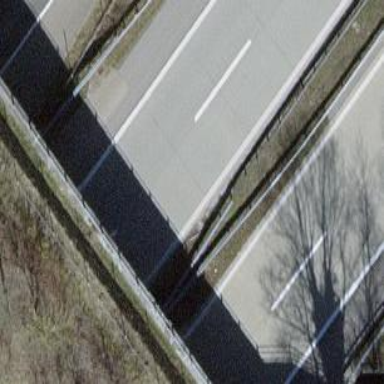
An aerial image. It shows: Asphalt motorway.